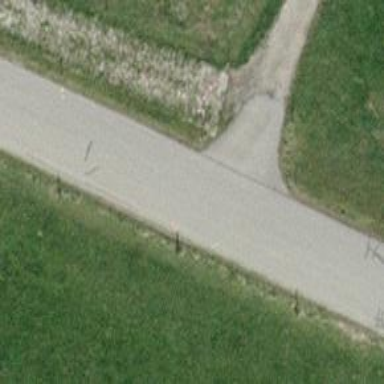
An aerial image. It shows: Grass track with grade3 surface.